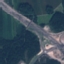
Label: Highway